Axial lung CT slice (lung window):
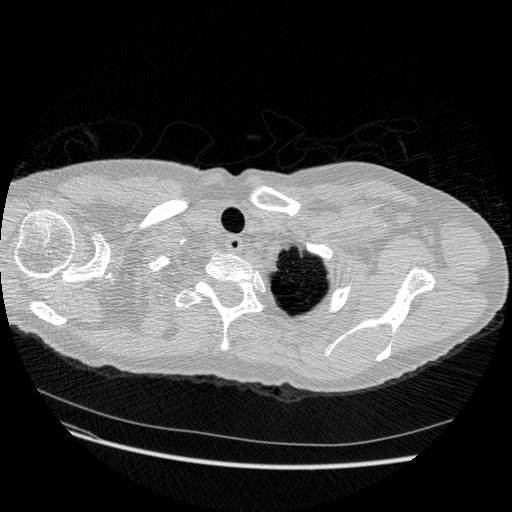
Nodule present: no